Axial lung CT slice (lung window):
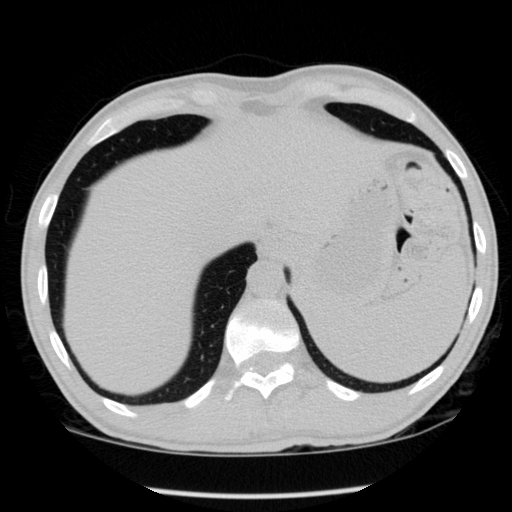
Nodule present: no